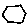
Label: hexagon